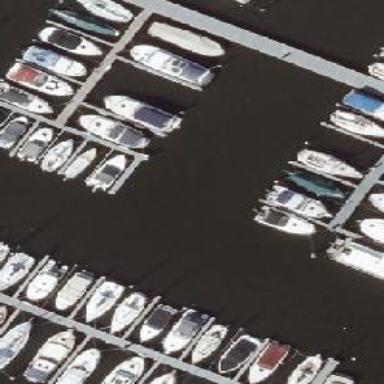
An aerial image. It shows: Marina with harbour.